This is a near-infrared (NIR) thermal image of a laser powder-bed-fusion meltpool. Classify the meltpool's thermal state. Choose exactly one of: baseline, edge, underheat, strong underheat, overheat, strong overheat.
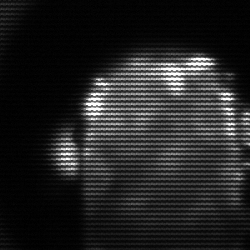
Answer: baseline